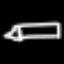
Label: pencil